Question: Hello CSS gurus out there,
I love the twitter bootstrap, and I am prototyping a lot of projects based on it, I encountered this problem, where if the dd tag has no HTML inside of it, another dd takes it's place, I understand why this is happening, because of the way the dl is styled it allows dd to expand to more than one row if the content needs to, i don't want to break this lovely styling, i just want to modify it so if the dd value is empty, it just won't collapse, so before i do anything crazy here like server side to hide empty values, or modifying the original behavior or even adding jQuery, i wanted to know if anyone could help, this is a picture to illustrate further what i am saying, it's RTL so the dt is on the right.

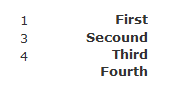
Answer: I used this style override.
'''
.dl-horizontal > dd:after {
display: table;
content: "";
clear: both;
}
'''